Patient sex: M
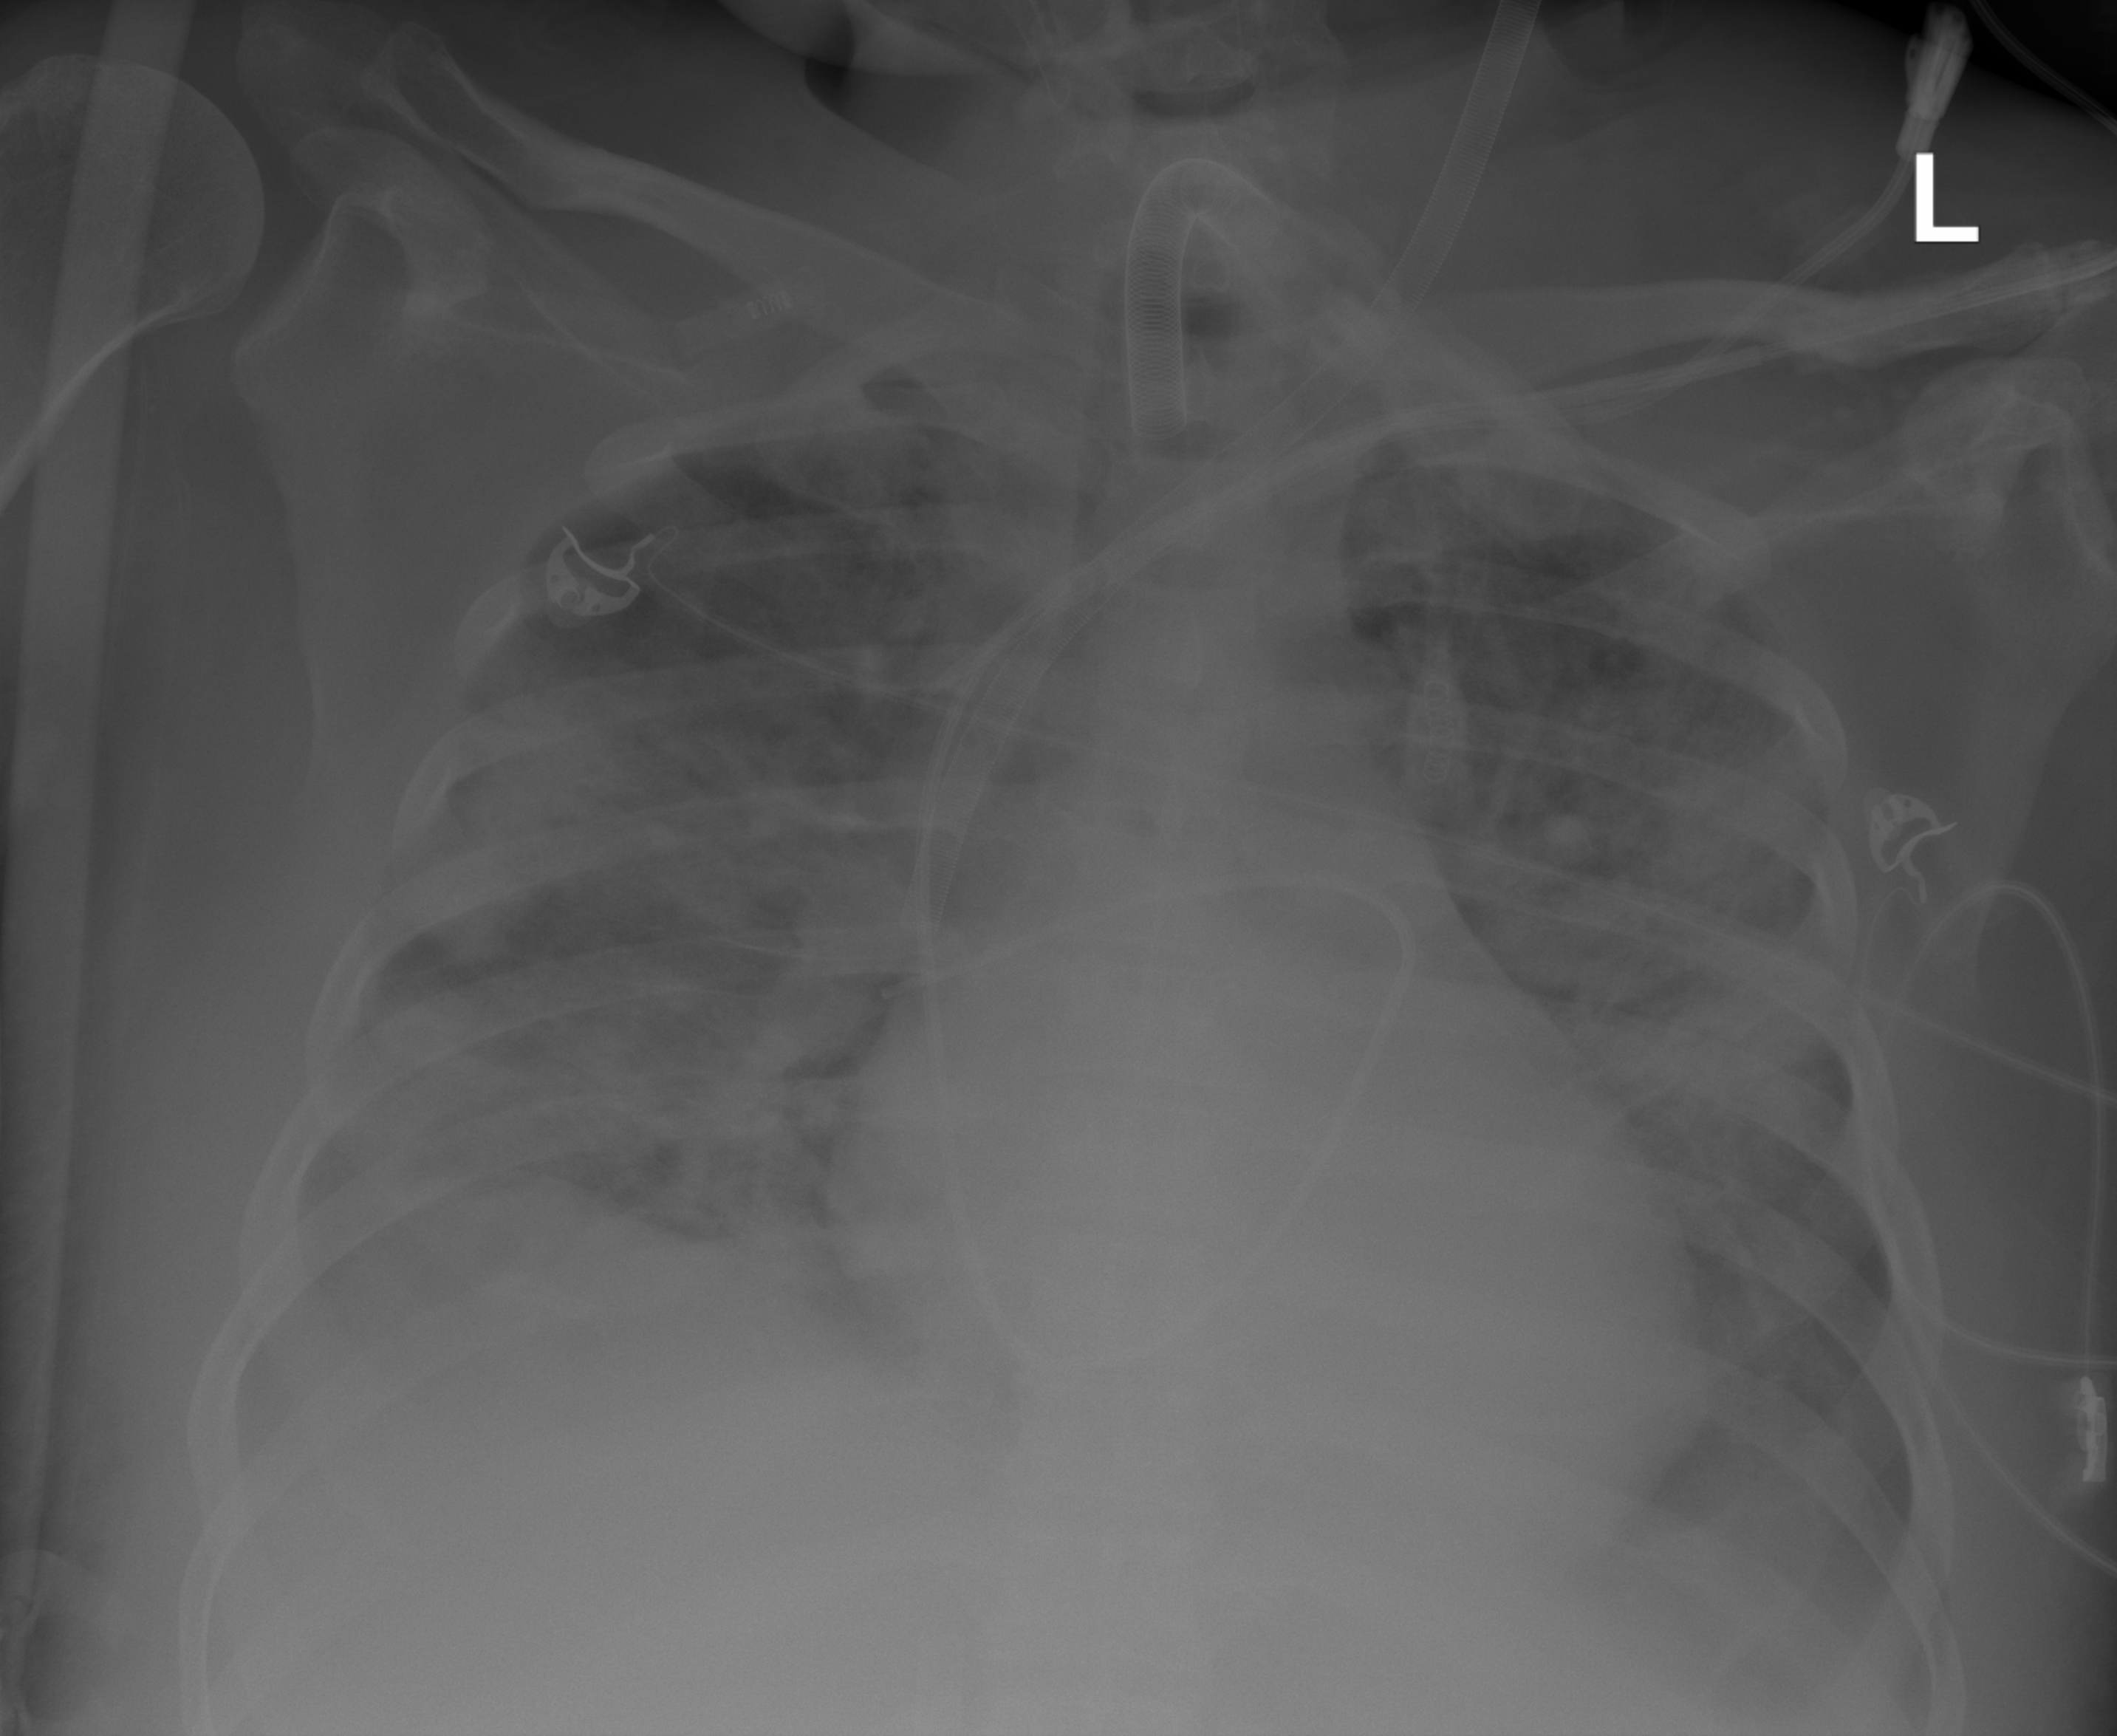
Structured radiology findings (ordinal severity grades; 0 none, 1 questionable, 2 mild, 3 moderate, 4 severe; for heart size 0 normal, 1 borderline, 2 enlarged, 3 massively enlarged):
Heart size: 2
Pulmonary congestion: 3
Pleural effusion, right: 2
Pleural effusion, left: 2
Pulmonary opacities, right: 3
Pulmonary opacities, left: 3
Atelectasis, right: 3
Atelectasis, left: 3